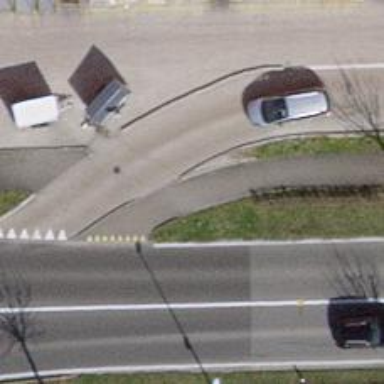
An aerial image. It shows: Asphalt sidewalk along cycleway.